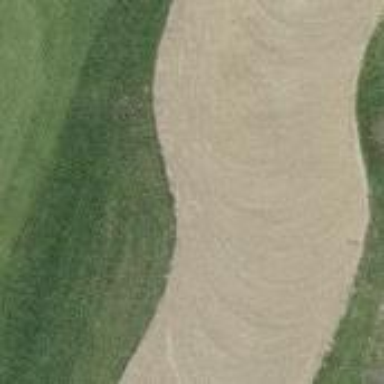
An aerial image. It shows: Golf bunker filled with sandy terrain.